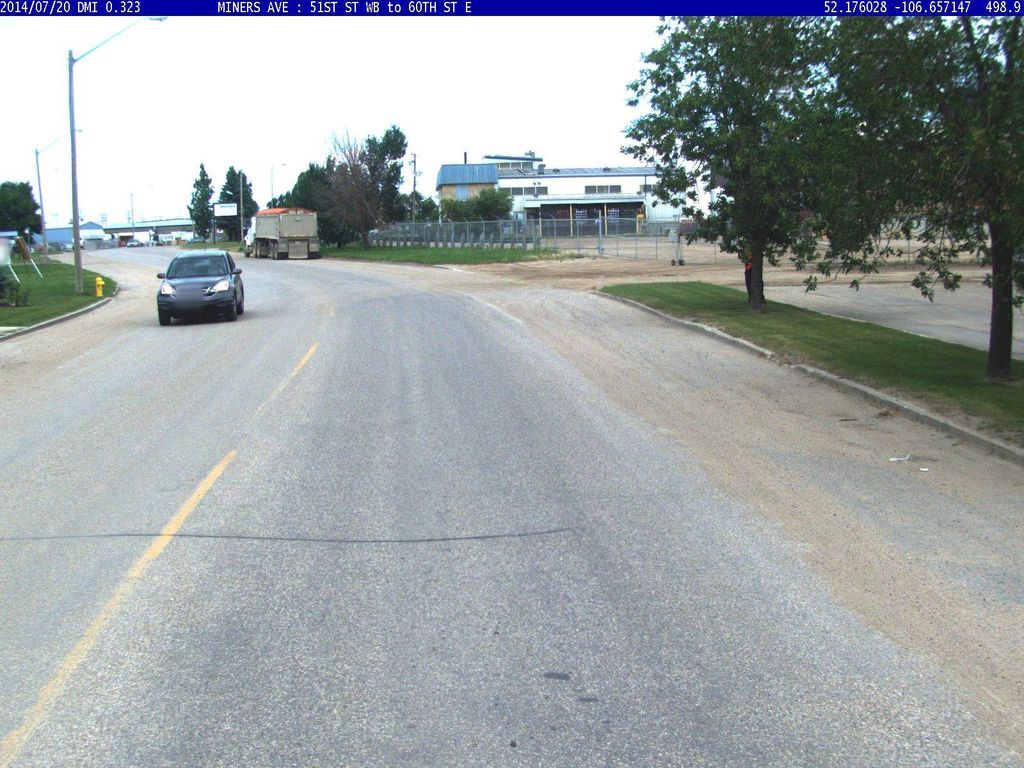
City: saskatoon